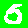
Digit: 5